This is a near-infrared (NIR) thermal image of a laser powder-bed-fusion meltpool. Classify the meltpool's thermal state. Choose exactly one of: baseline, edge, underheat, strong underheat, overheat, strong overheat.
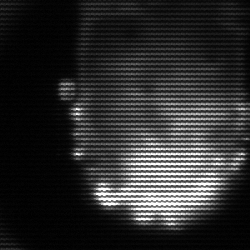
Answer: baseline